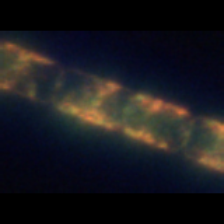
Taxon: Detonula
Group: Diatoms